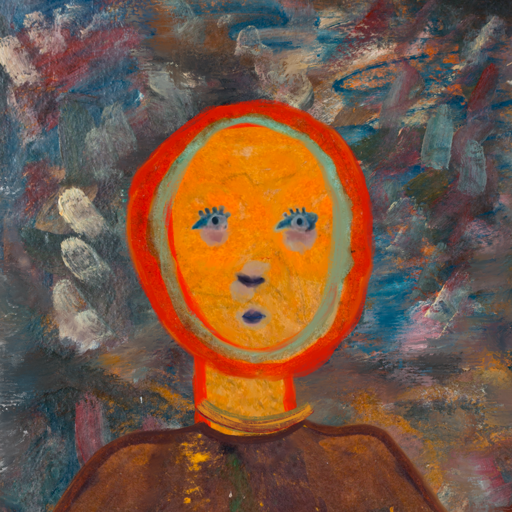
Background: Boggyland, Head And Neck Front: Sisters, Face Front: Hill_Girl, Bust: Comrade, Hair Front: Sisters, Head Accessory: Blank, Second Necklace: Blank, Necklace: Mother_And_Son_Son, Baby: Blank